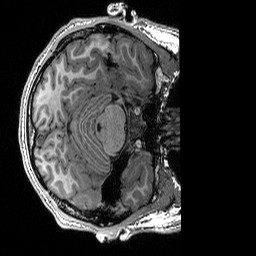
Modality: T1w
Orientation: axial
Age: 20
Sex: male
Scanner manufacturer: siemens
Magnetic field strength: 3 T
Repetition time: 2.53 s
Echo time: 0.0033 s